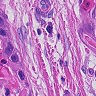
Metastatic tissue present: yes